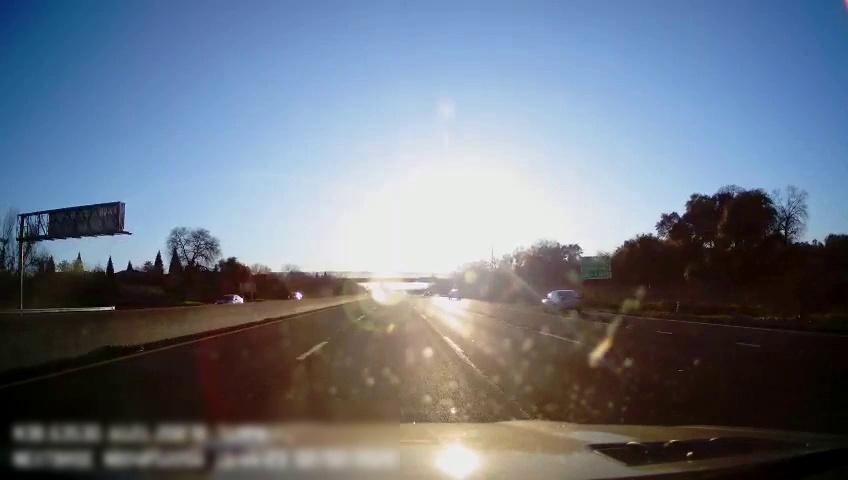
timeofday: Day
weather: Sunny
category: Drivable Space
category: Vehicles | Car
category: Vehicles | Truck
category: Vehicles | Car
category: Vehicles | Truck
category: Lanes | Alternate Lane
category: Lanes | Alternate Lane
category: Lanes | Current Lane
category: Lanes | Current Lane
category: Lanes | Alternate Lane
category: Lanes | Alternate Lane
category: Traffic | Signs